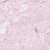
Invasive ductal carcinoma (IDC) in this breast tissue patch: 0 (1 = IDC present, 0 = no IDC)